Question:
The code i used so far for client and server are as follows
'''
import java.rmi.*;
import java.rmi.server.*;
public class PhoneBookServer {
public static void main (String[] args){
/*Create and install a security manager
SecurityManager appsm = System.getSecurityManager();
if(appsm==null){
System.setSecurityManager(new RMISecurityManager());
}*/
System.out.println("Server is started");
try
{
//create PhoneBookImpl
PhoneBookImpl Pb=new PhoneBookImpl();
Naming.rebind("rmi://127.0.0.1:1099/PhoneBook", Pb);
}
catch(Exception e)
{
System.out.println("Exception is:" +e);
}
}
}
'''
Client Program
'''
import java.rmi.*;
import java.rmi.registry.*;
import java.rmi.server.*;
import java.lang.*;
import java.io.*;
import java.util.Scanner;
public class PhoneBookClient {
public static void main (String[] args) throws Exception
{
/*Create and install a security manager
SecurityManager appsm = System.getSecurityManager();
if(appsm==null){
System.setSecurityManager(new RMISecurityManager());
}*/
String name,number,total,choice,id;
String ch;
PhoneBook pb=(PhoneBook)Naming.lookup("rmi://127.0.0.1:1099"+"/PhoneBook");
Scanner in=new Scanner(System.in);
System.out.println("1.Enter new record /n");
System.out.println("2.Look up record /n");
System.out.println("3.Delete record /n");
System.out.println("Enter your option");
ch=in.nextLine();
if(ch.equals("1")){
do{
System.out.println("Enter unique id:");
id=in.nextLine();
System.out.println("Enter name:");
name=in.nextLine();
System.out.println("Enter phone number:");
number=in.nextLine();
total=name+" "+number;
pb.new_record(id,total);
System.out.println("Enter 'q' to quit or enter 'p' to proceed");
choice=in.nextLine();
}while(!choice.equals("q"));
}
if(ch.equals("2")){
do{
System.out.println("Enter id to look up a record"+" enter 'q' to quit");
id=in.nextLine();
String record=pb.lookup_record(id);
System.out.println("The record is" +record);
}while(!id.equals("q"));
}
if(ch.equals("2")){
do{
System.out.println("Enter id to delete a record"+" enter 'q' to quit");
id=in.nextLine();
pb.lookup_record(id);
System.out.println("The record is deleted");
}while(!id.equals("q"));
}
}
}
'''
Previously i got the exception:
'''
Connection refused to the host127.0.0.1 access denied.
'''
So I install the security mnager in my client and server programs. Now I get this new type of exception. How can I solve the problem.
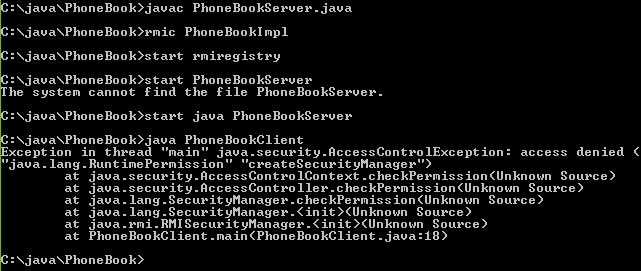
Answer: Get rid of the security manager. You don't need it in this configuration. Get rid of security manager installs in the server: you can only install one; and get rid of it in the client too.
I don't see how that server code can possibly work at all with the two security managers. That can't be the real code.